Question: I am trying to add an outlet for a button, but when I control drag the button into the viewController class, it only allows me to create an action. In the screenshot you can see that the connection type is grayed out and stuck on action. Why isnt it letting me add an outlet? this same issue happens for every object like labels and text fields.

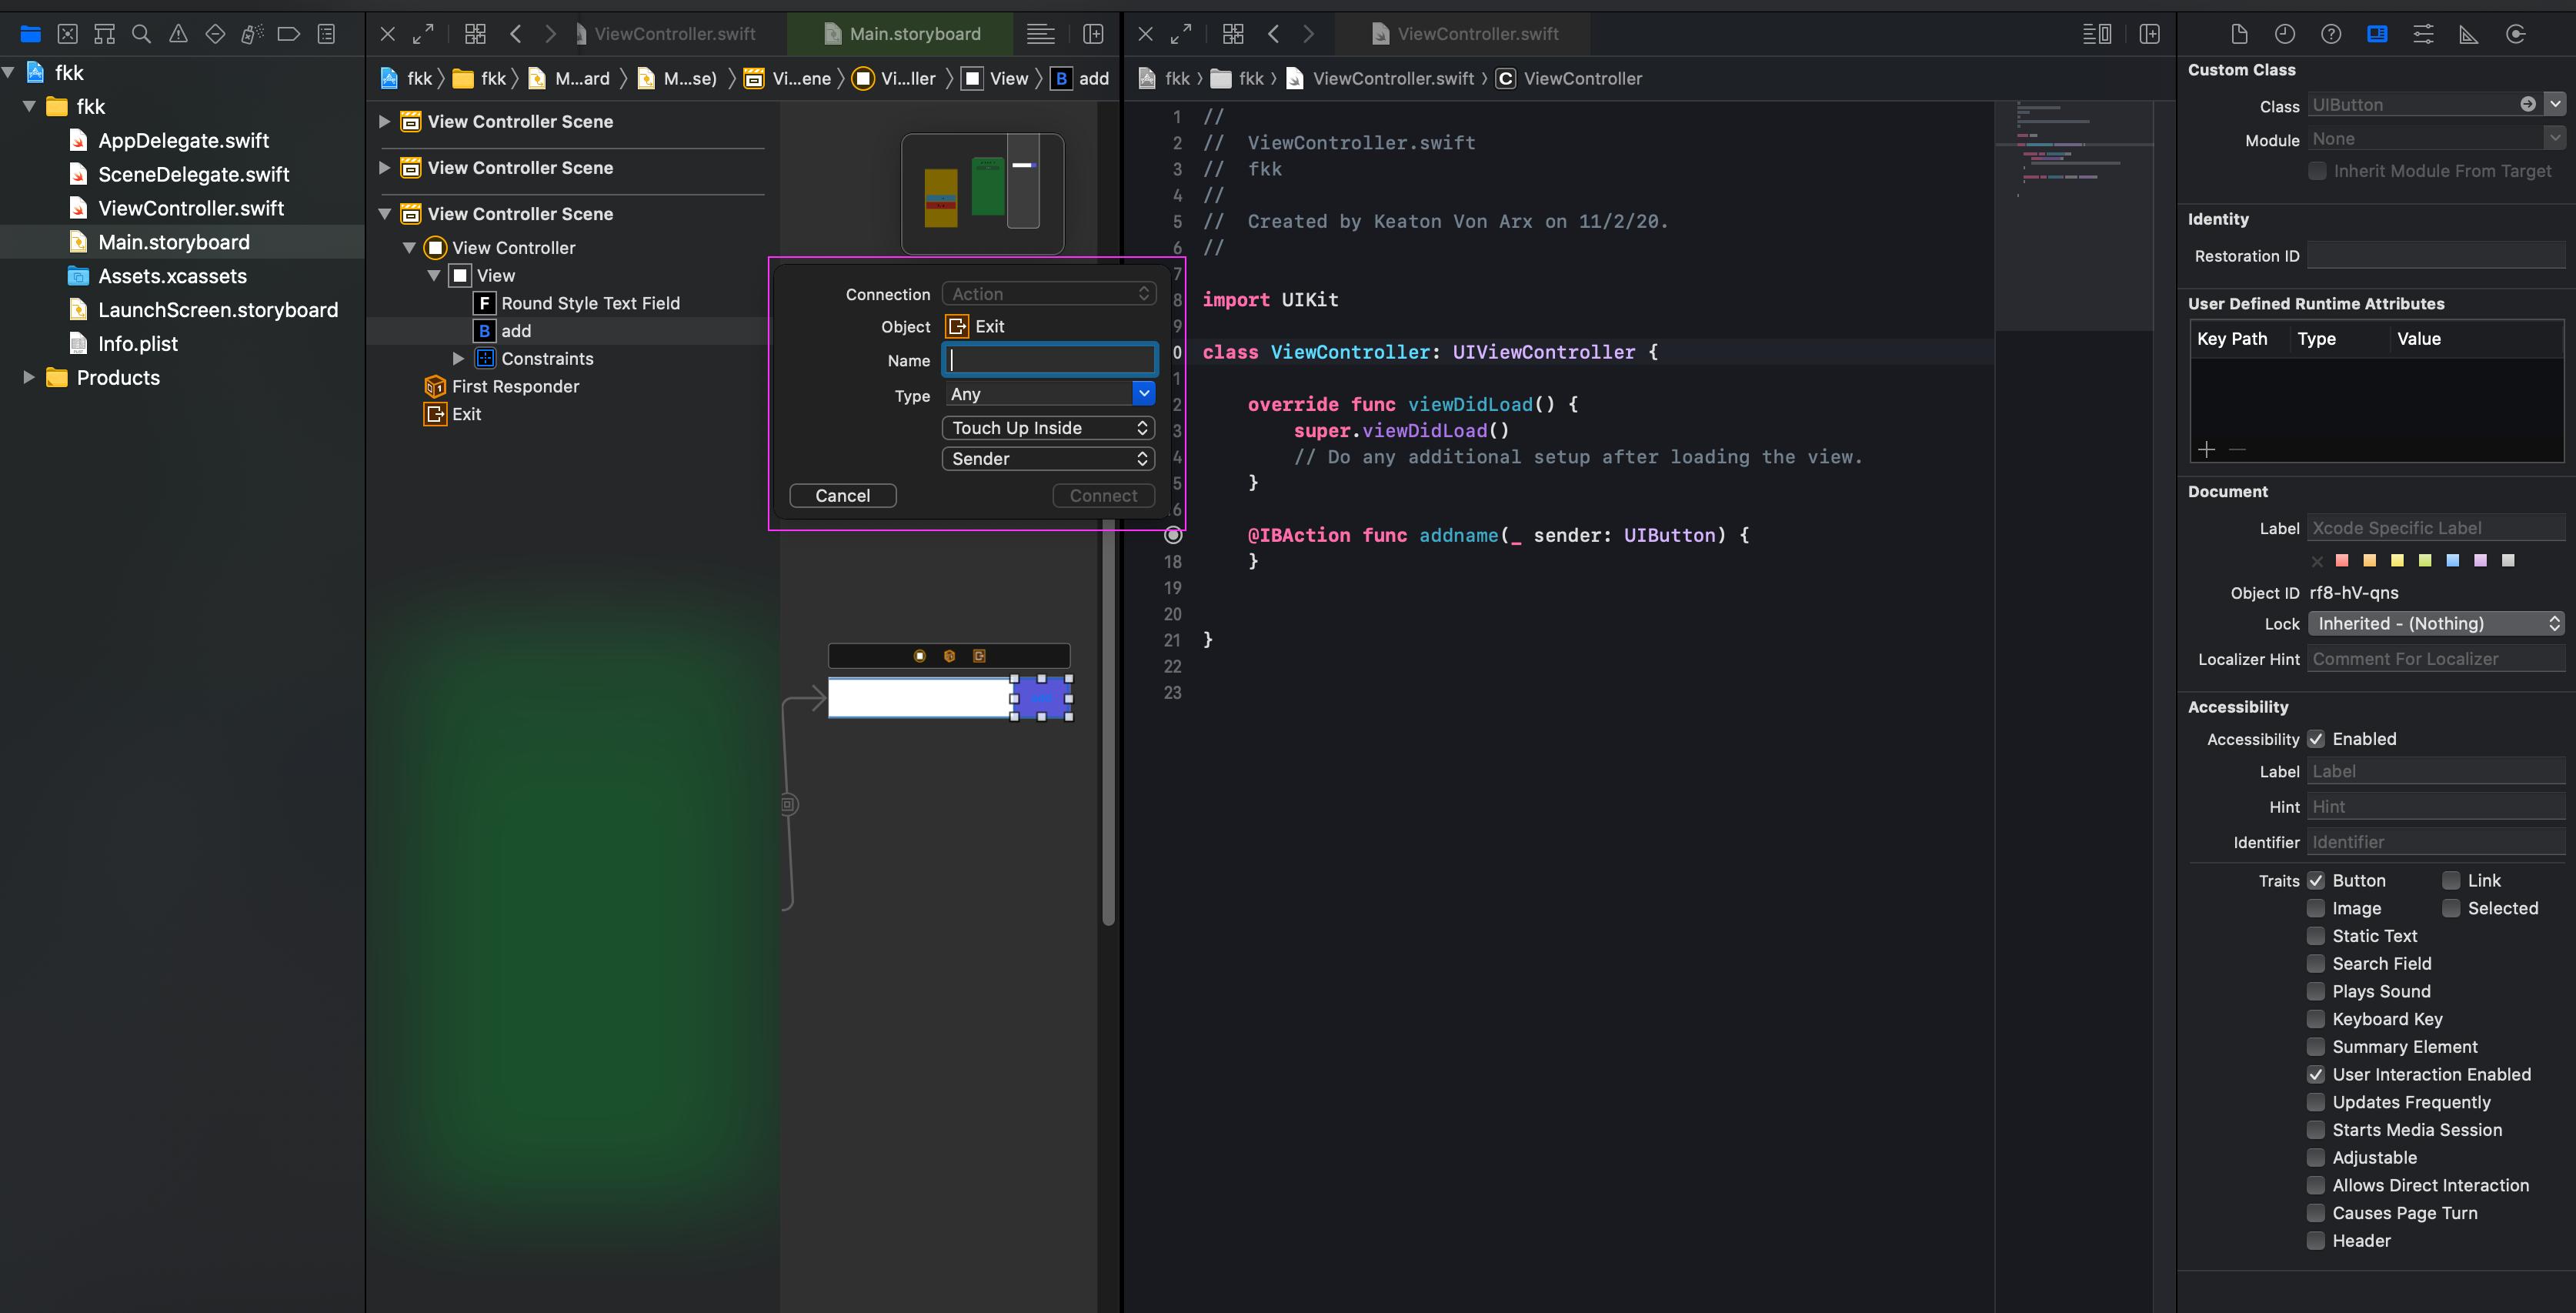
Answer: It is probably because you need to connect the storyboard vc to the file.
Click on the storyboard vc -> Click tab on right -> Enter name of view controller file into Class (Where it is highlighted in the image)
<URL>